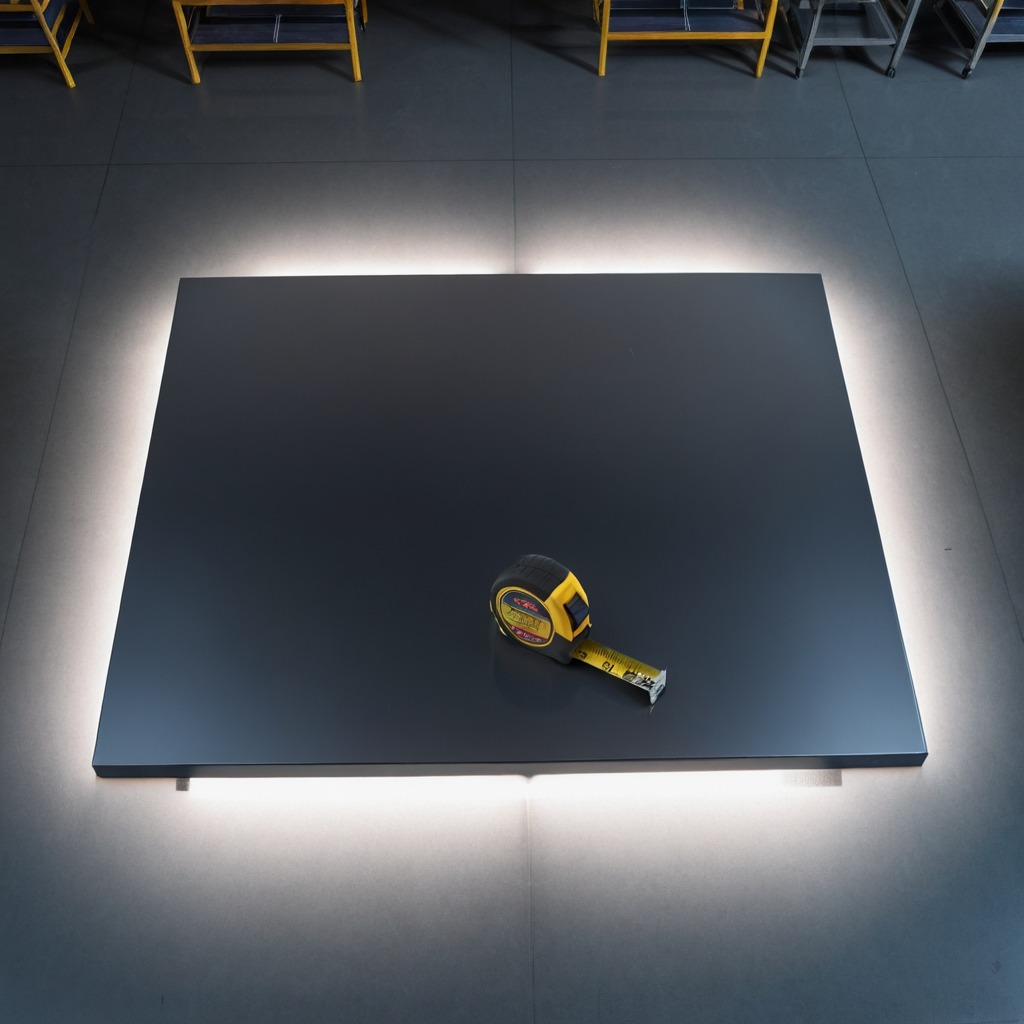
A measuring tape is lying on the tabletop.